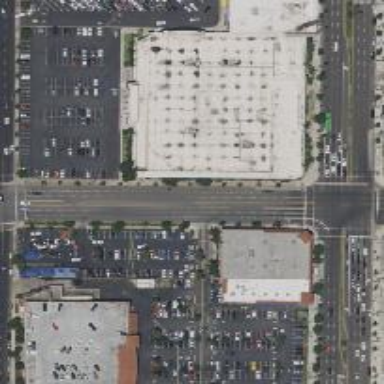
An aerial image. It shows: Retail building.